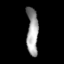
Tissue: lung
Cell type: Epithelial cells
Senescence score: 0.2241
Nuclear area (px): 531
Mean DAPI intensity: 158.194